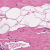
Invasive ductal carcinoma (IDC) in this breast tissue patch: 0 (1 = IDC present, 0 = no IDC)